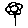
Label: flower